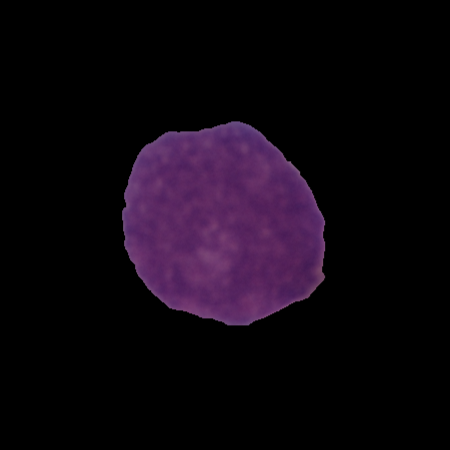
Label: cancer